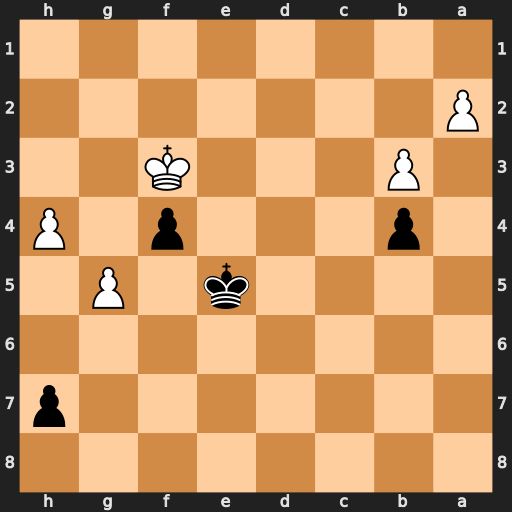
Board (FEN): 8/7p/8/4k1P1/1p3p1P/1P3K2/P7/8
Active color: b
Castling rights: -
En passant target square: -
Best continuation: Kf5 h5 Kxg5